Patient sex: M
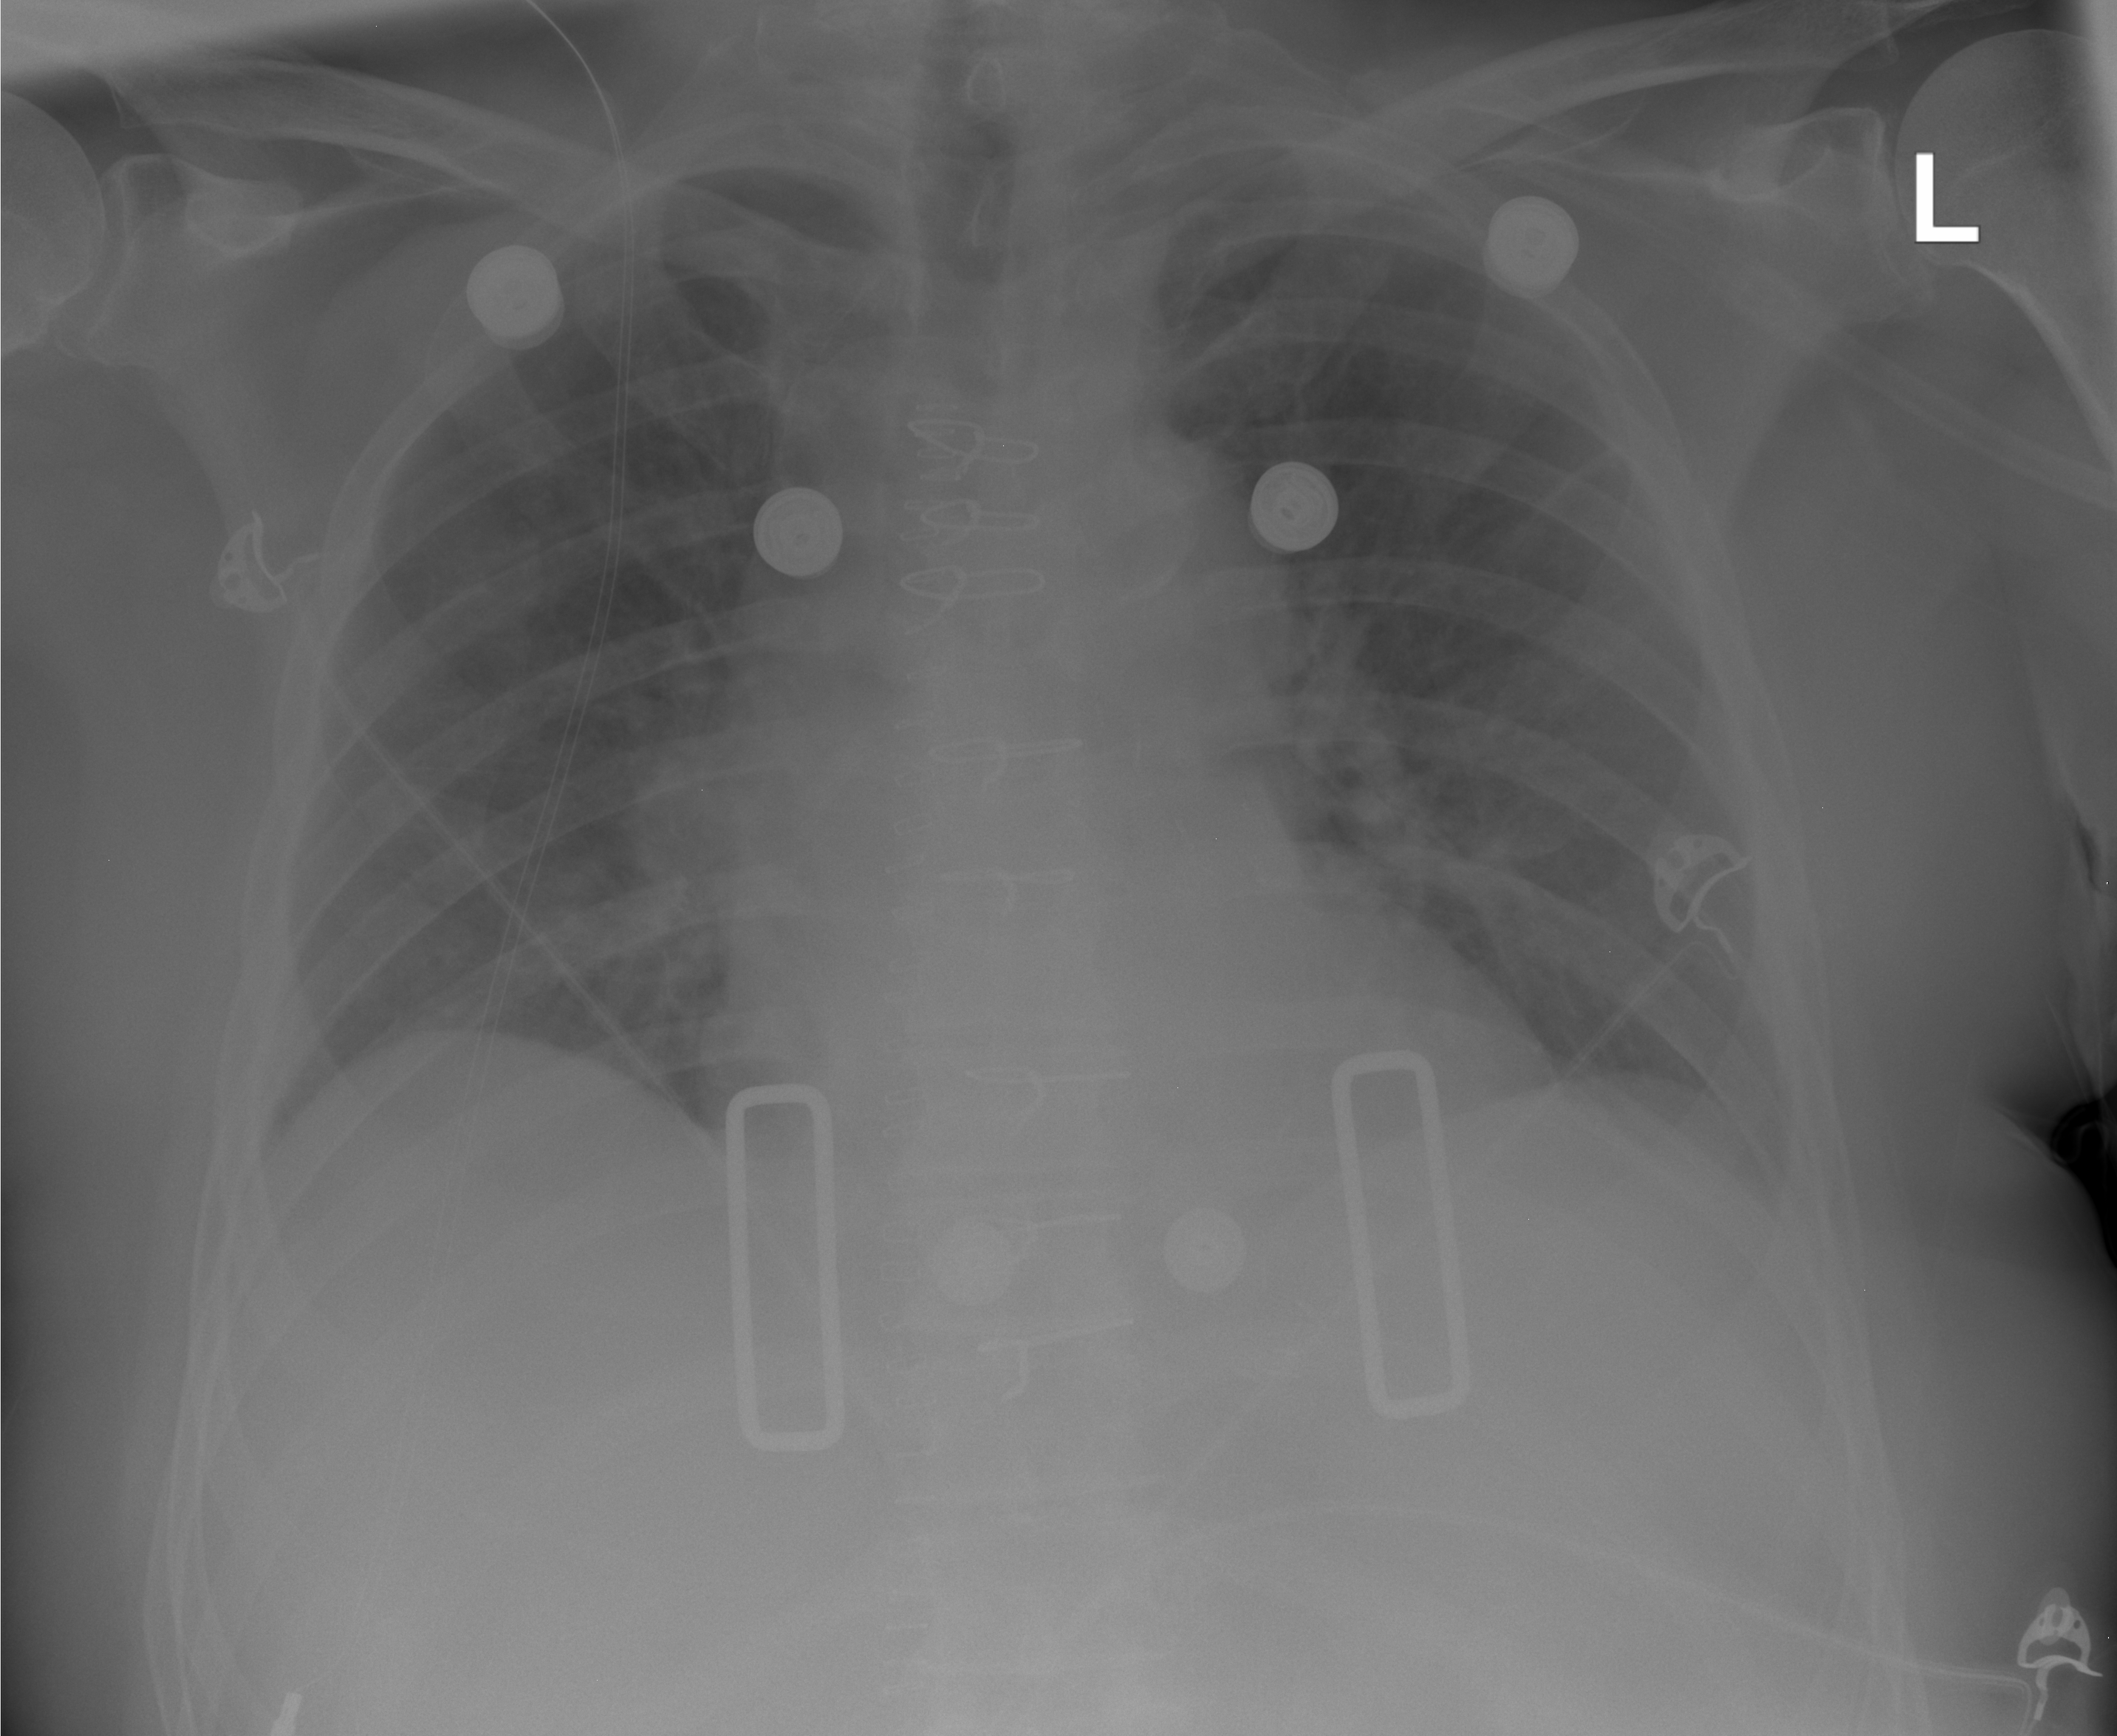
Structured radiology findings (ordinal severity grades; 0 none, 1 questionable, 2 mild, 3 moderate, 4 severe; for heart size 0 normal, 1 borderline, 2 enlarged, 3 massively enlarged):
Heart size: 0
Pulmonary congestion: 2
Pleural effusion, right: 0
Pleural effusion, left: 0
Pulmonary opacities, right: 0
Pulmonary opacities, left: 0
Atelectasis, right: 1
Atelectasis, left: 1